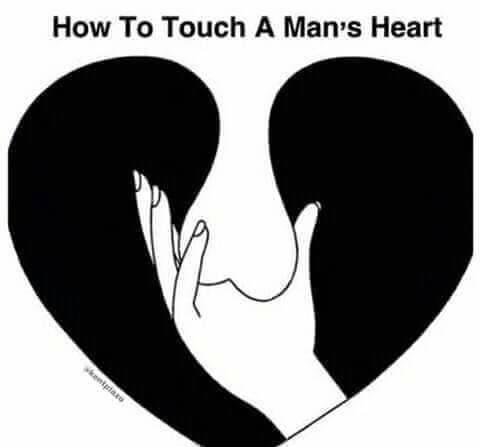
Caption: How to Touch A Man's Heart
Label: non-hate